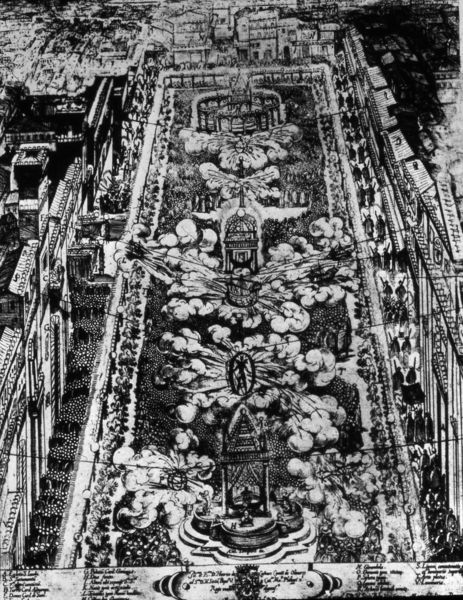
Titel: Festdekor auf der Piazza unter Papst Sixtus V.
Schlagwörter: dunkel, wasser, weiß, wolken, menschen, stadt, schwarz, zeichnung, gebäude, park, weg, fest, häuser, turm, chaos, garten, schrift, ansicht, italien, mauer, graphik, platz, vogelperspektive, gewalt, krieg, sturm, zerstörung, detail, stufen, fein, buch, rechteck, druck, stich, kupfer, text, christus, plan, tempel, pavillon, pavillion, alegorie, feuerwerk, new york, architekturen, sich, treppenförmig, ttdruck, bäume, pflanzen